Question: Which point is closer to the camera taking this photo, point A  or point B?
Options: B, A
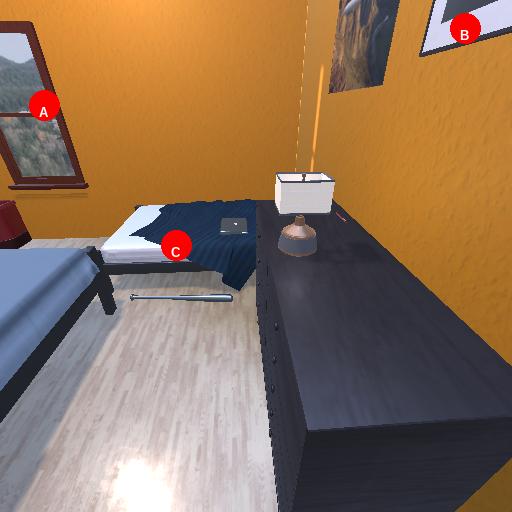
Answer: B